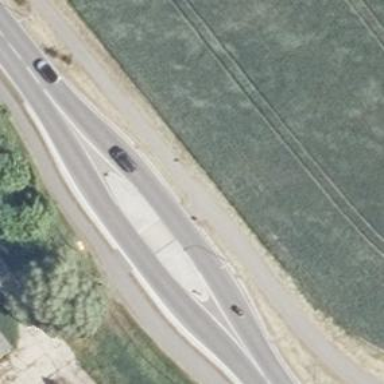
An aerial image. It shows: Secondary road with asphalt surface and separate sidewalks on both sides. There is traffic calming island on the road.